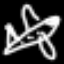
Label: airplane